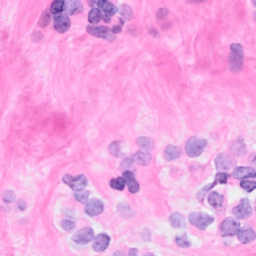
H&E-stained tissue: Breast